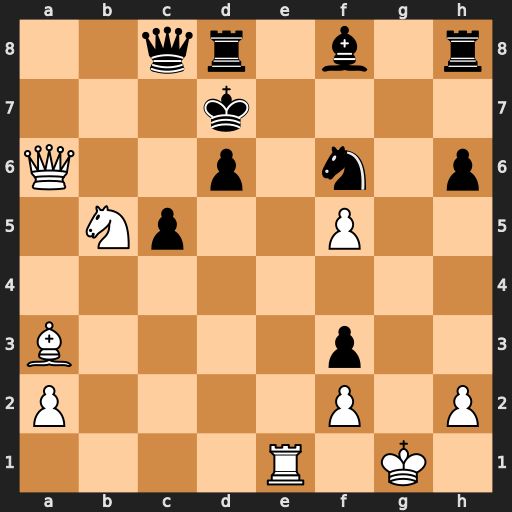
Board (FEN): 2qr1b1r/3k4/Q2p1n1p/1Np2P2/8/B4p2/P4P1P/4R1K1
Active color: w
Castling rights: -
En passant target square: -
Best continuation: Qa7+ Kc6 Nd4+